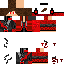
A male human skin with dark skin, wearing brown long hair dressed in a red hoodie and red pants, featuring a closed mouth.